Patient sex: M
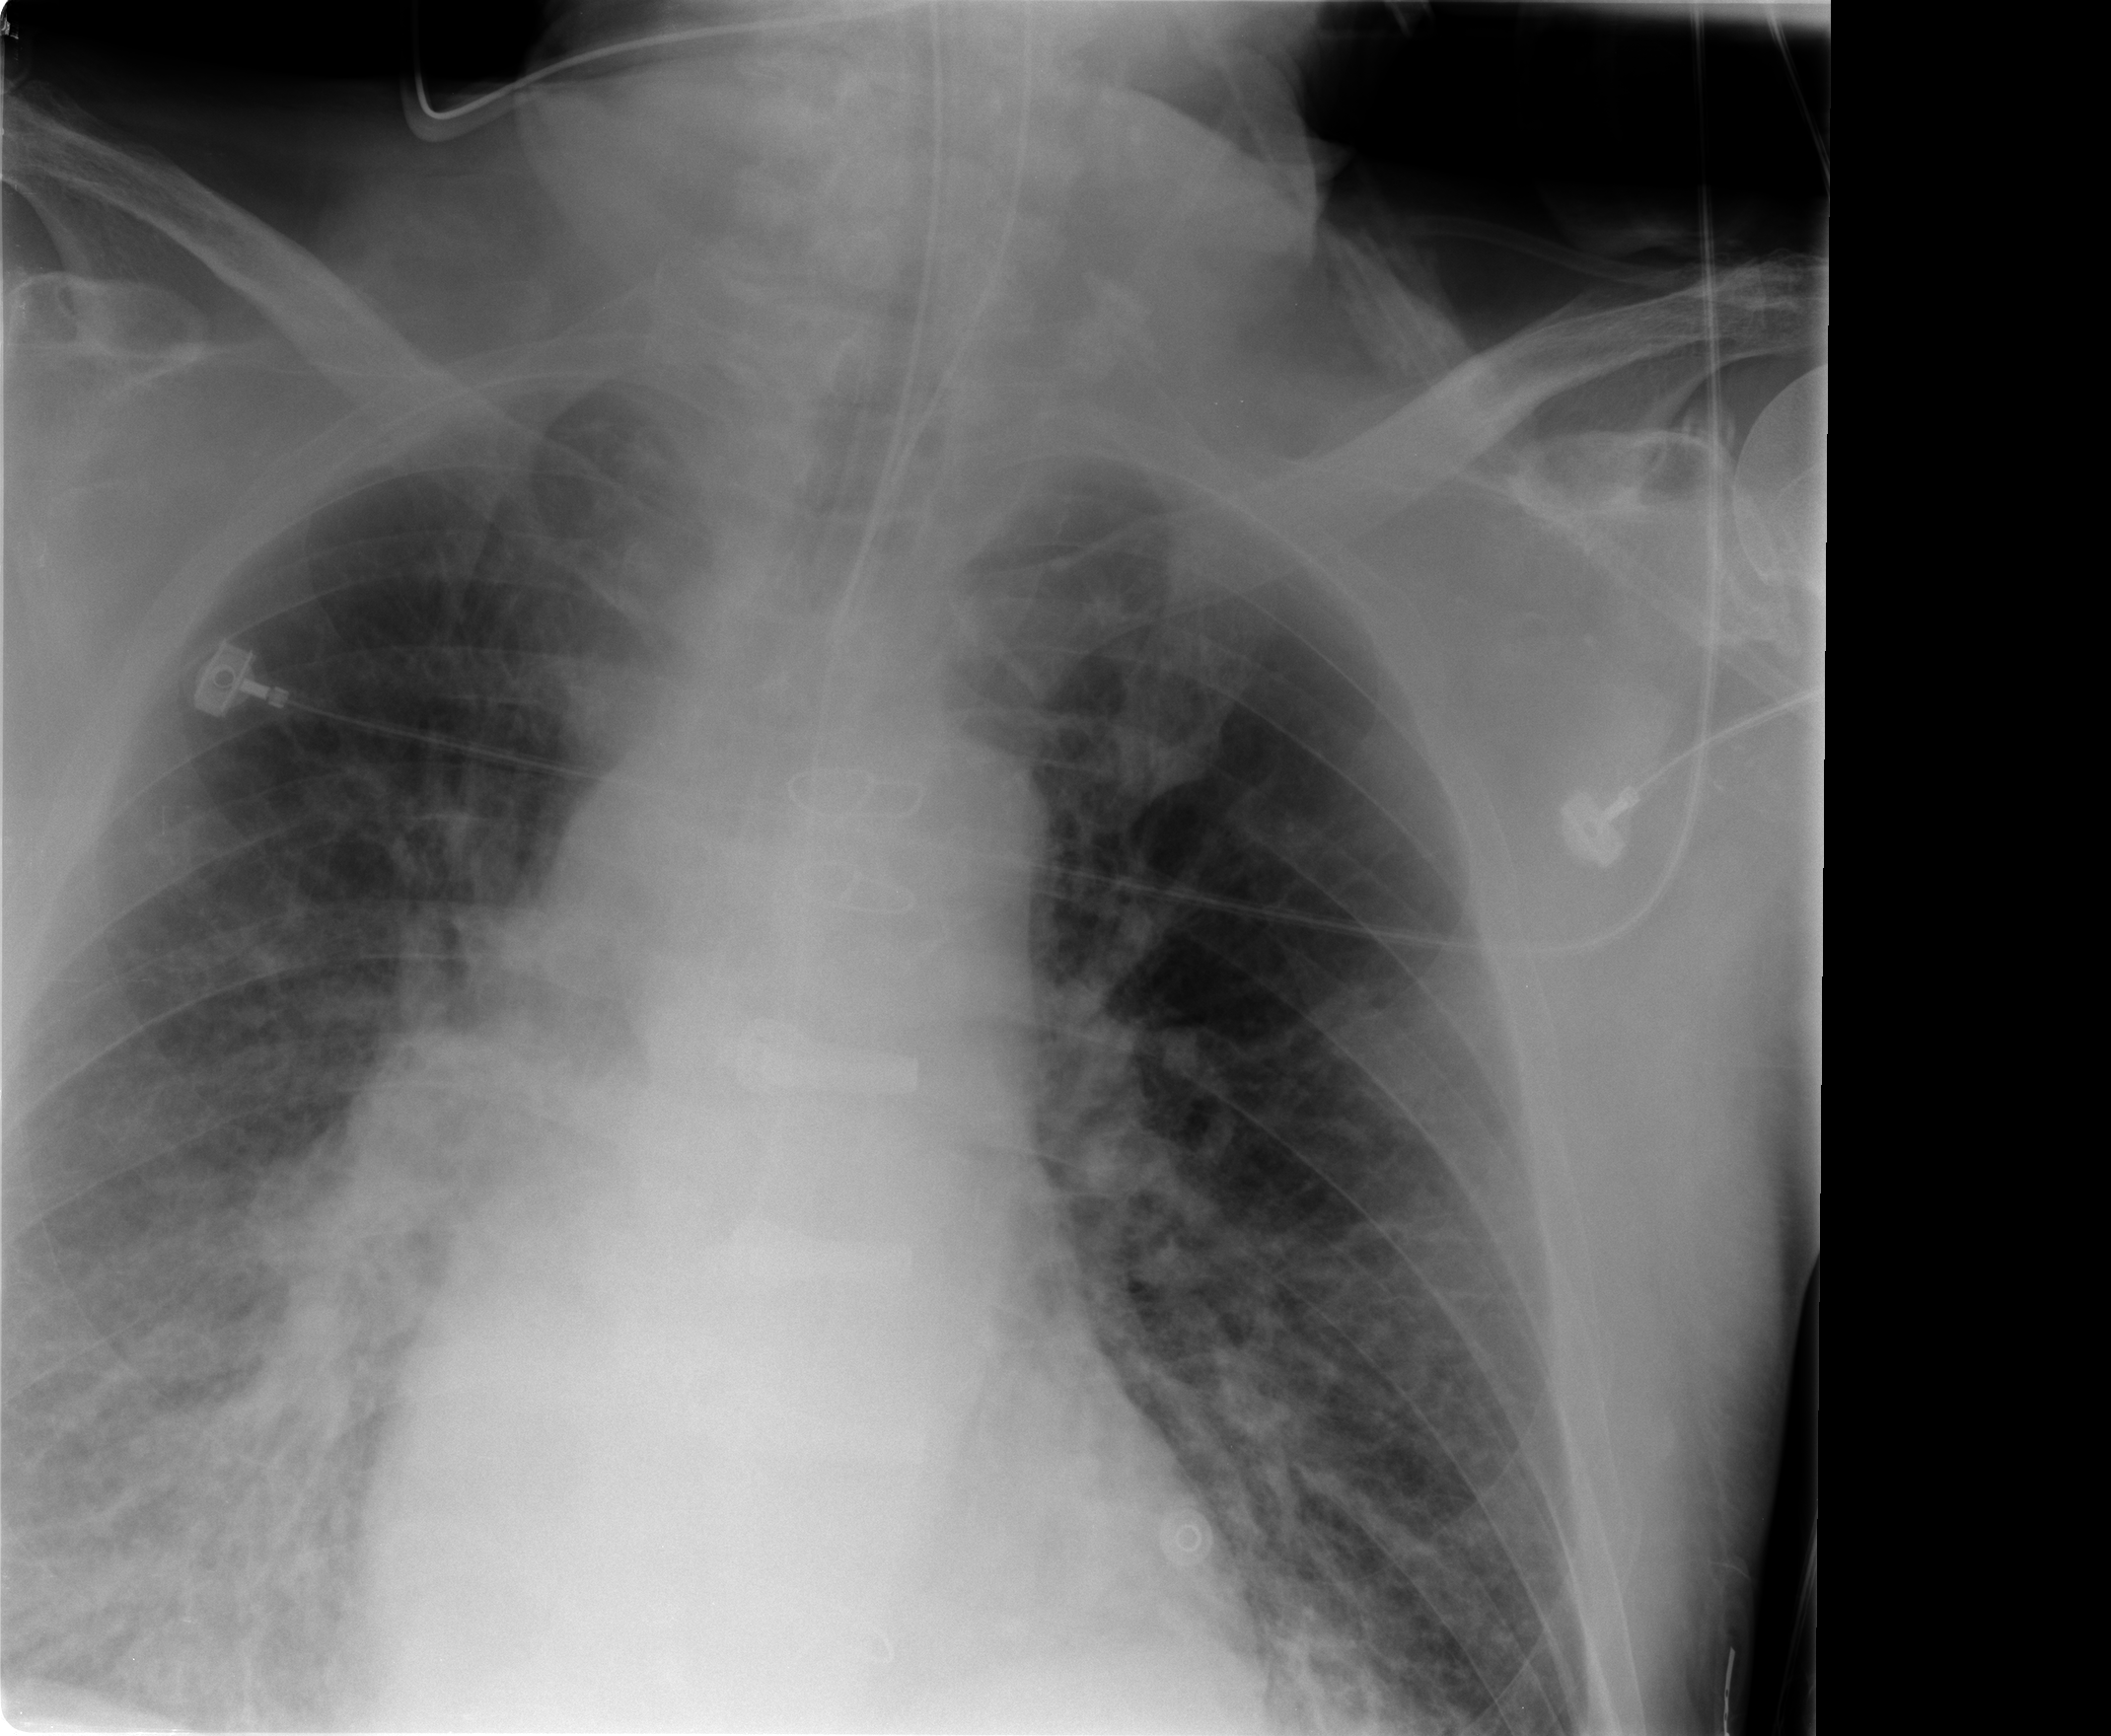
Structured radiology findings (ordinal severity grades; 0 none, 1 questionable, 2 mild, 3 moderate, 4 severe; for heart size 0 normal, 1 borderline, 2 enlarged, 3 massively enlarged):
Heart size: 2
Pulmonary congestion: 2
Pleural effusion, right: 1
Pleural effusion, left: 0
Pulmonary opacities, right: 2
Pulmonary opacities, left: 1
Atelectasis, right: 2
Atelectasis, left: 2